Question: This is a Swift Playground that shows an image of the Lorenz Attractor. I have three questions. I will consider this question answered if only the first question gets answered.
1. It's not that fast to begin with but after about 8000-9000 iterations it gets extremely slow. Any ideas why?
2. Why is drawRect called twice?
3. Are there any recommended ways for decent pixel pushing performance?
'''
// Change platform to OS X when opening Playground.
// alt + cmd + enter to show Assistant editor and see resulting image.
import Cocoa
import XCPlayground
let width = 600.0, height = 500.0
class CustomView: NSView {
override init(frame: NSRect) {
super.init(frame: frame)
}
required init?(coder: NSCoder) {
super.init(coder: coder);
}
override func drawRect(dirtyRect: NSRect) {
lorentzAttractor()
}
func lorentzAttractor() {
var x = 0.1 , y = 0.0, z = 0.0, t = 0.0
for i in 1...4242 {
let x1 = x + 0.01 * 10 * (y - x)
let y1 = y + 0.01 * (x * (28 - z) - y)
let z1 = z + 0.01 * (x * y - 2.66 * z)
x = x1
y = y1
z = z1
let phys_x = width / 2 + 12 * x
let phys_y = 25 + 8 * z
NSRectFill(NSMakeRect(CGFloat(phys_x), CGFloat(phys_y), 1, 1))
}
}
}
XCPShowView("Lorenz Attractor", CustomView(frame:
NSRect(x: 0, y: 0, width: width, height: height)))
'''

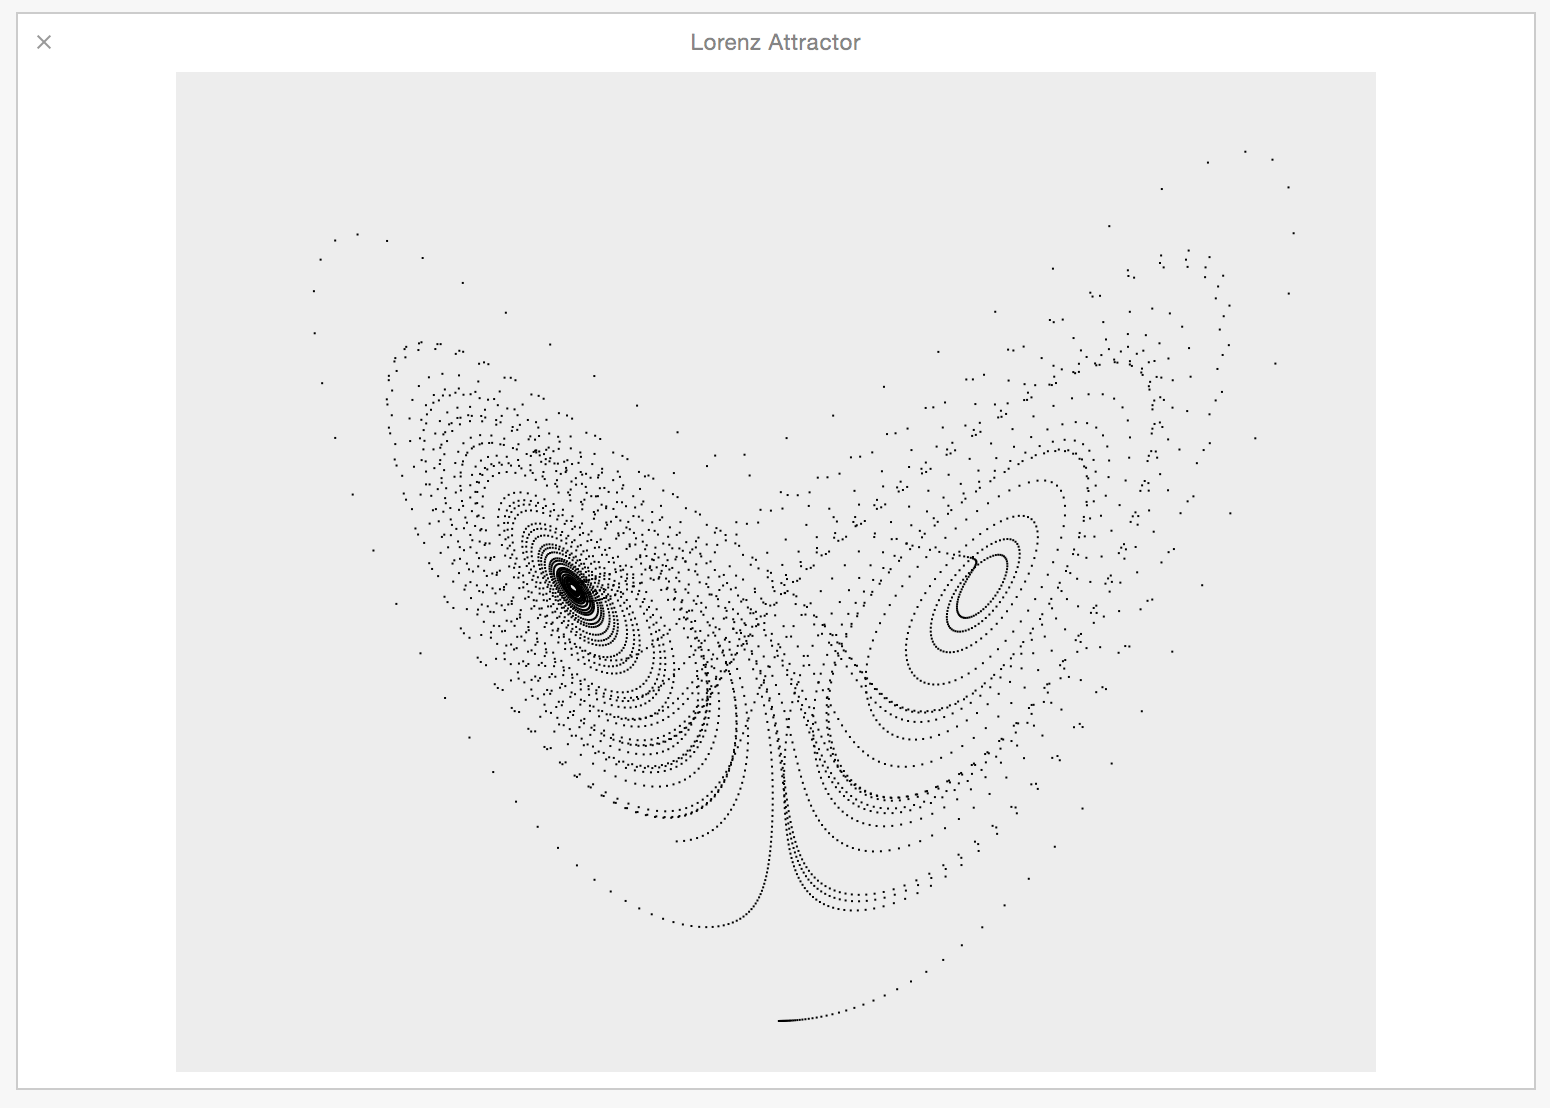
Answer: The problem is that playgrounds suck. That's a technical programming term so I claim my prize, please!
Seriously, I ran your code as an actual app, and put time logging before and after the call to 'lorentzAttractor()', and got this:
'''
<PHONE>.02522
<PHONE>.03103
'''
So the whole thing ran on the order of a 100th of a second. Not awful. (: I later did a few subsequent tests, under more controlled conditions, where we were not doing this at launch, and got slightly better times, consistently about 0.013 seconds.)
Returning to my real point: do not use playgrounds for . They are the work of the devil. And certainly not for testing performance of anything. Playgrounds have no connection whatever with reality.